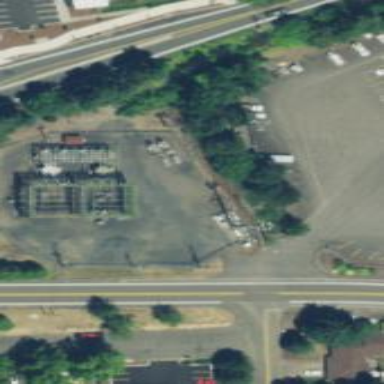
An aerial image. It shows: Fence surrounds minor distribution substation.